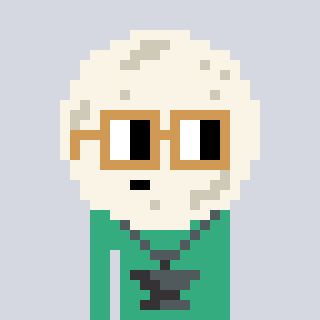
a pixel art character with square brown glasses, a moon-shaped head and a teal-colored body on a cool background